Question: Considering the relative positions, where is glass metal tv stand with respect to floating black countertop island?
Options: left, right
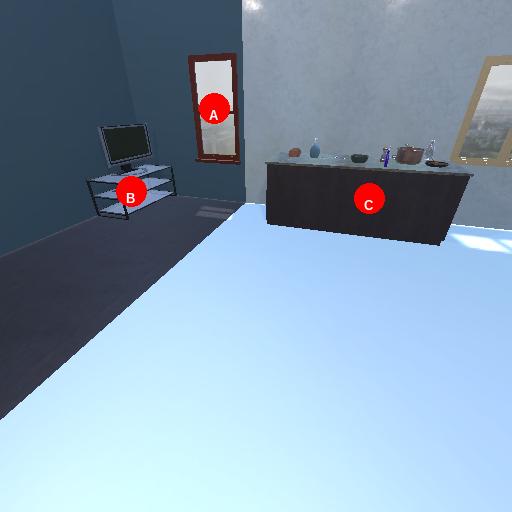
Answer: left